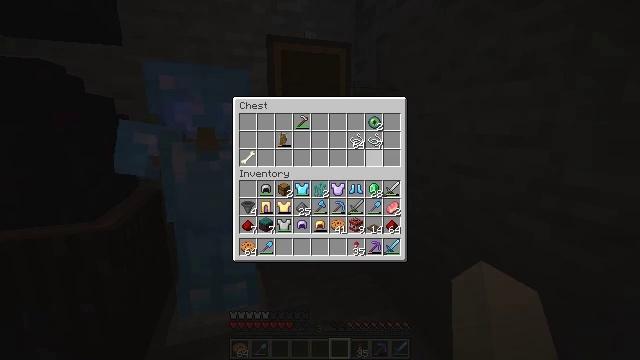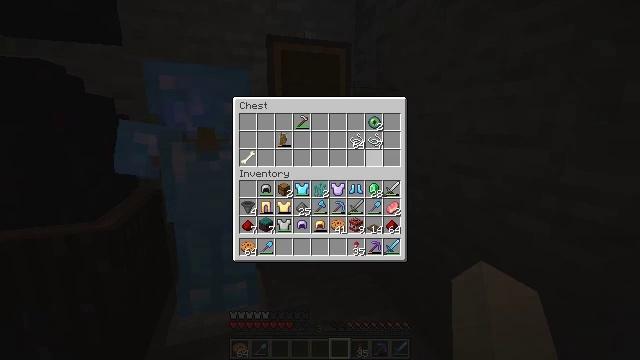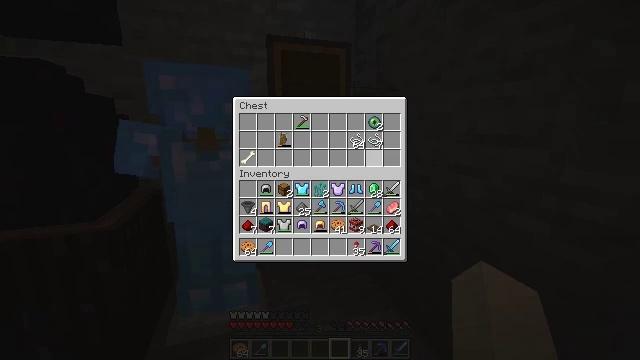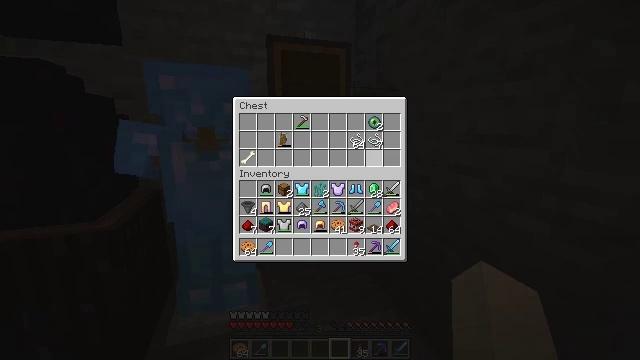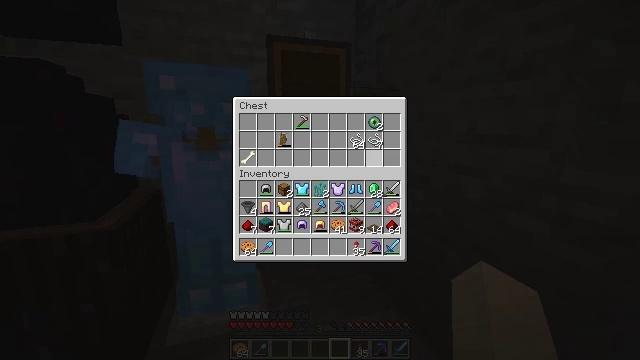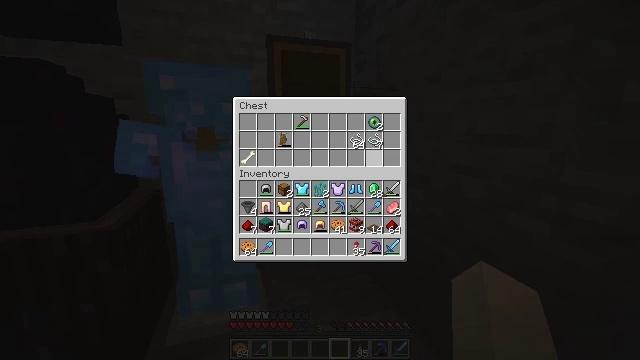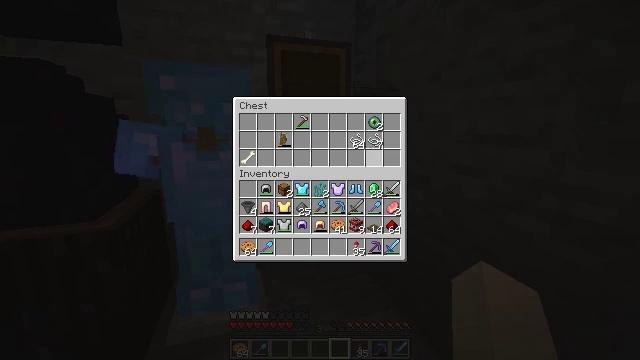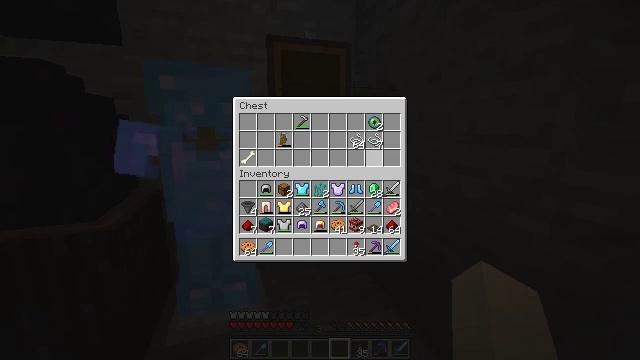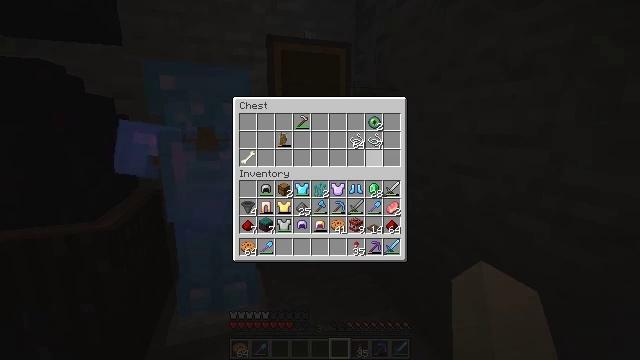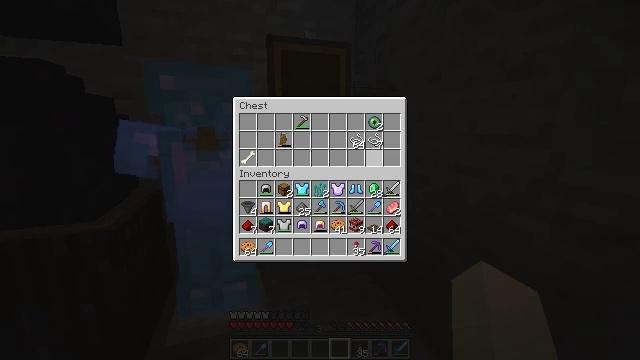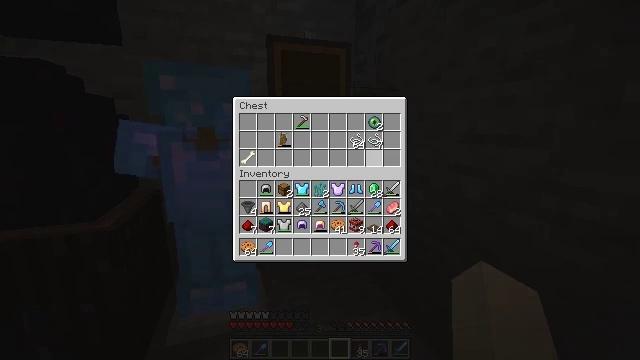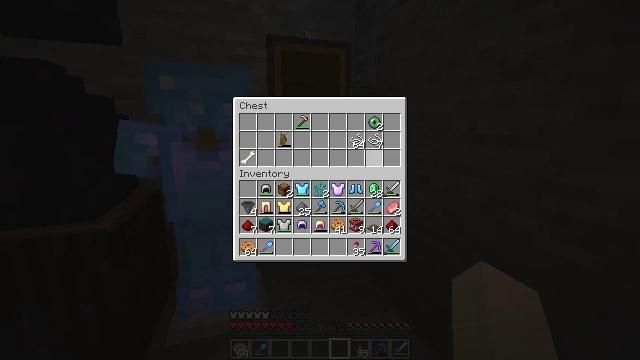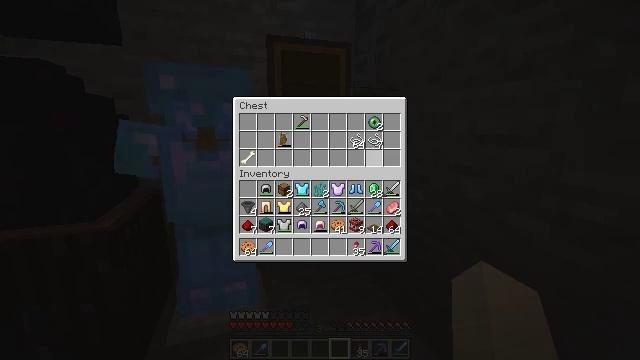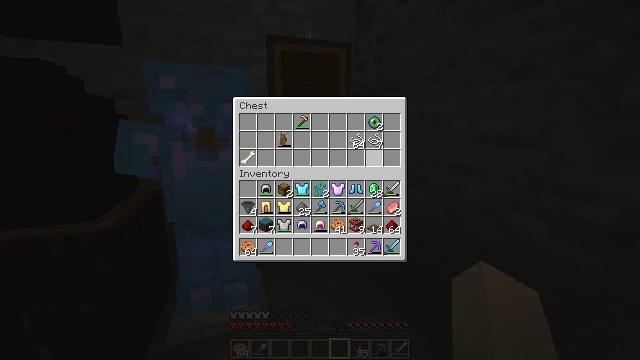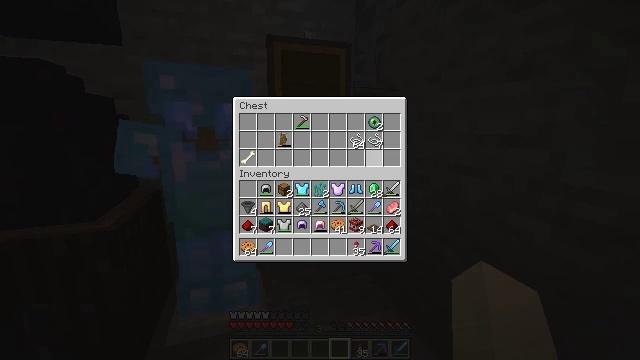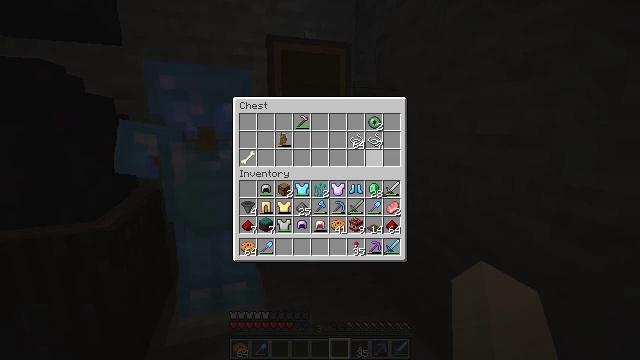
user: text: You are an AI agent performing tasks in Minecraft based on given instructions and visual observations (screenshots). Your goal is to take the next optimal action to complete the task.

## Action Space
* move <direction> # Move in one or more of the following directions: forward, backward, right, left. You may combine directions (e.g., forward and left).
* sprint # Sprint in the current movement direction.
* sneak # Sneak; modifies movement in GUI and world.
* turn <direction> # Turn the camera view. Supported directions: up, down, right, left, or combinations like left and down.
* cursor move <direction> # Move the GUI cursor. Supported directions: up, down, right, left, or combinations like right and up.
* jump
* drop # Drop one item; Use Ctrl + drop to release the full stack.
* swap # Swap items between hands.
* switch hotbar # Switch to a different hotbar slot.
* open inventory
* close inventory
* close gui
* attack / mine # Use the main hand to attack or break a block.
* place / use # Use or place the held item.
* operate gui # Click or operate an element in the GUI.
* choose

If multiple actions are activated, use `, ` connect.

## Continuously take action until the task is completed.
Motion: motion action
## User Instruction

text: Combine gold nuggets and a carrot to make a golden carrot.
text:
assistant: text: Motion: no_op
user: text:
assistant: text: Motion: no_op
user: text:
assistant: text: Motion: no_op
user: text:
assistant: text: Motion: no_op
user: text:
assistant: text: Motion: no_op
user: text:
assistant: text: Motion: no_op
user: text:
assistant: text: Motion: no_op
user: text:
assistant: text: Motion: no_op
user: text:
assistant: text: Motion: no_op
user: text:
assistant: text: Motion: no_op
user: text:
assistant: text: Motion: no_op
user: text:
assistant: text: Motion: no_op
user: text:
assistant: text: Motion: no_op
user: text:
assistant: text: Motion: no_op
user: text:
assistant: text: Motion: no_op
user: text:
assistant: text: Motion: no_op
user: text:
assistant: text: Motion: no_op
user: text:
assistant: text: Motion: no_op
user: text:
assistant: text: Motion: no_op
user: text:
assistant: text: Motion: no_op
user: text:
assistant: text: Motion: no_op
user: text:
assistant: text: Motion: no_op
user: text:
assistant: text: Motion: no_op
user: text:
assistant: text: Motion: no_op
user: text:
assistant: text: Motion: no_op
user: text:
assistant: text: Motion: no_op
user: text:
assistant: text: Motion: no_op
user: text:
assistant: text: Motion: no_op
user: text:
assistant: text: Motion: no_op
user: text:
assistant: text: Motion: no_op